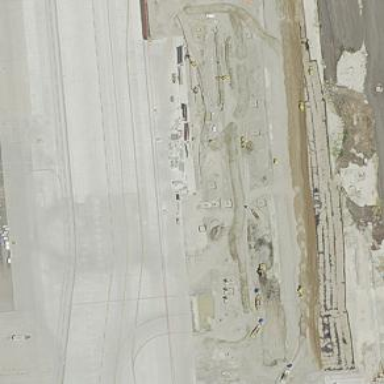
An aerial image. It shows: Apron area at the airport with paved surface.